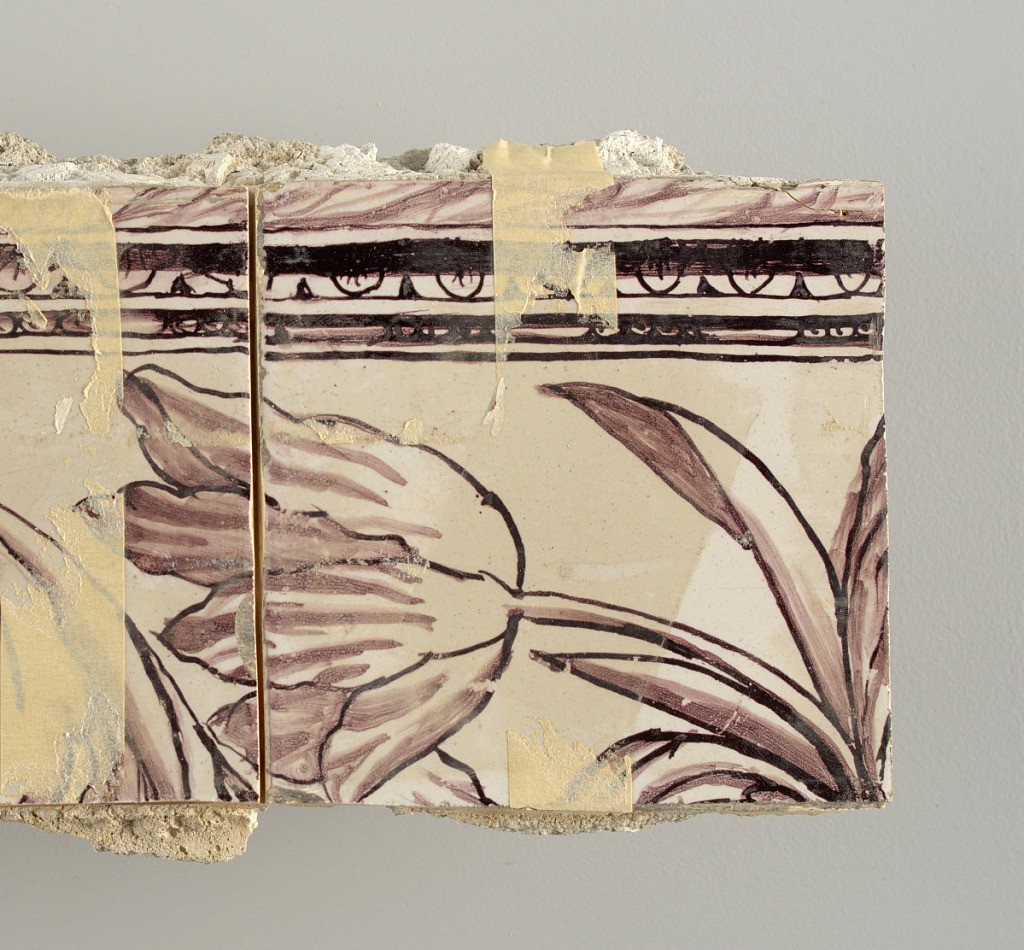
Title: Wall facing
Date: ca. 1725
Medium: tin-glazed earthenware, underglaze
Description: Two vertical rectangles, twenty-three tiles high.  A) Nine tiles wide at top; seven tiles wide at bottom.  B) Ten and one-half tiles wide.

Arabesque design of foliage.  A) with centered figure of Justice under a canopy.  B) with centered urn.